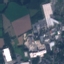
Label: Industrial